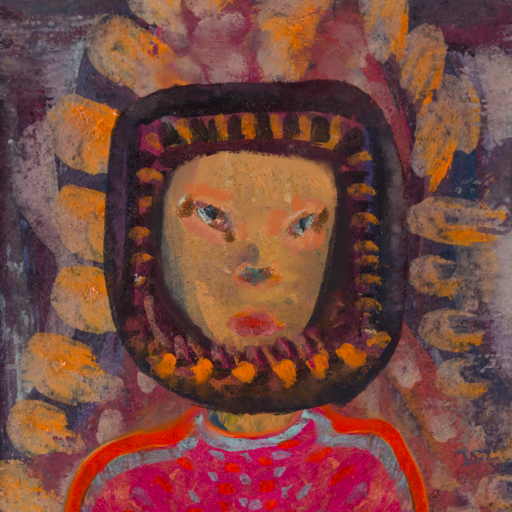
Background: Doll, Head And Neck Front: In_The_Sun, Face Front: Boggyland, Bust: Sisters, Hair Front: Doll, Head Accessory: Blank, Second Necklace: Blank, Necklace: Blank, Baby: Blank